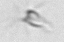
Label: Calciopappus